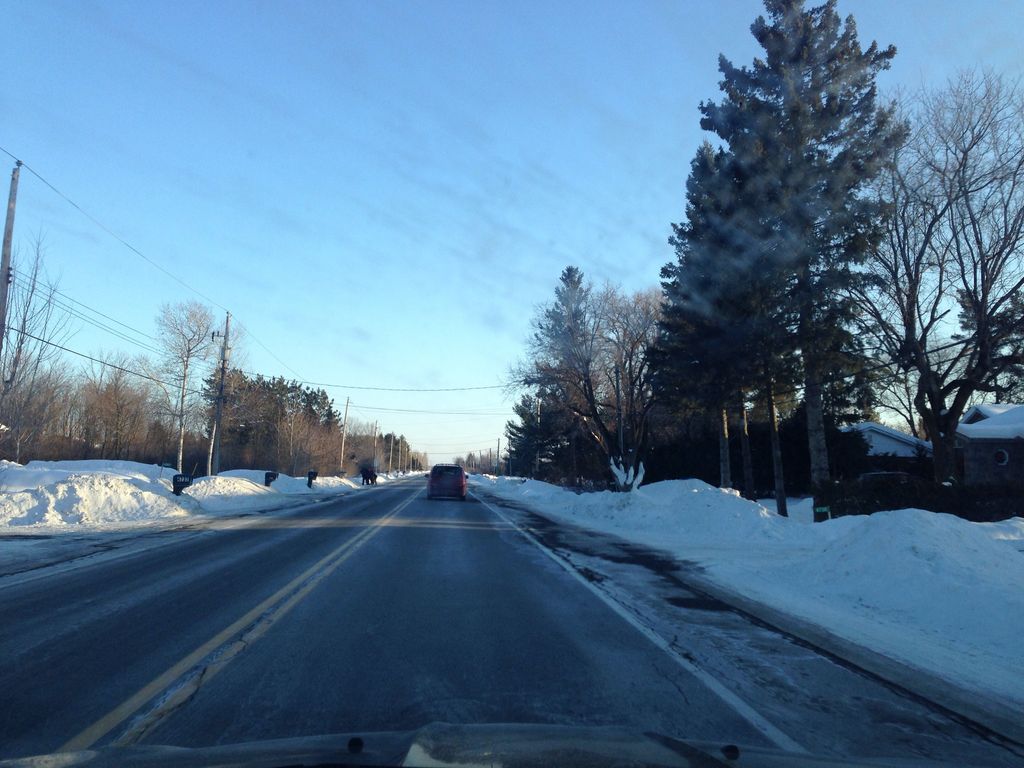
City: ottawa-gatineau